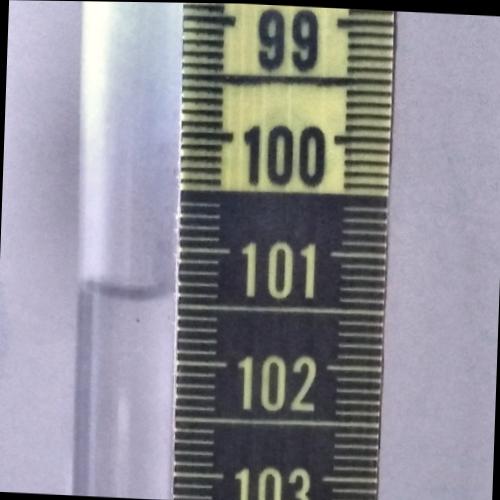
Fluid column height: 101.4 cm